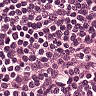
Metastatic tissue present: no